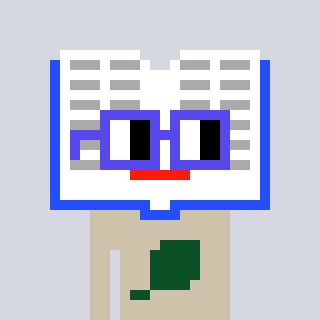
a pixel art character with square blue glasses, a dictionary-shaped head and a bege-colored body on a cool background